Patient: sex M, age 37
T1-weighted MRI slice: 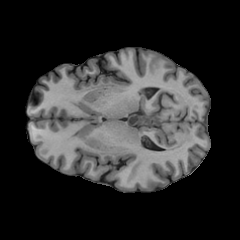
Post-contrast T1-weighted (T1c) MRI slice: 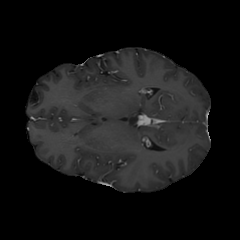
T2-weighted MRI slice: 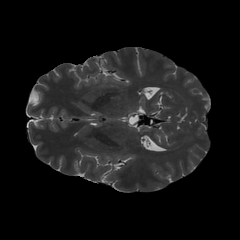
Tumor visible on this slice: no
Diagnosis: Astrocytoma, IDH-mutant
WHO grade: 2